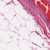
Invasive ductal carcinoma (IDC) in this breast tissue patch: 0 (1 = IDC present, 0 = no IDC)